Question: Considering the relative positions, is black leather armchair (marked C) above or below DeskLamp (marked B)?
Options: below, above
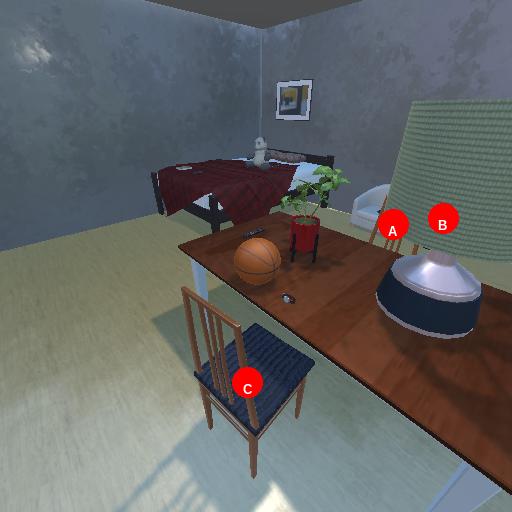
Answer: below